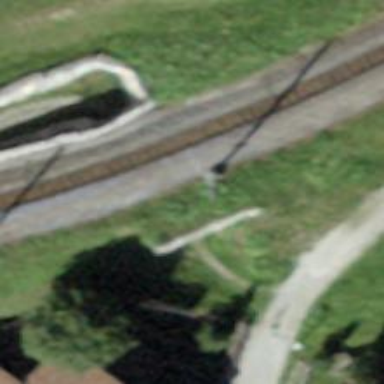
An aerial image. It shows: Footway passing through tunnel.